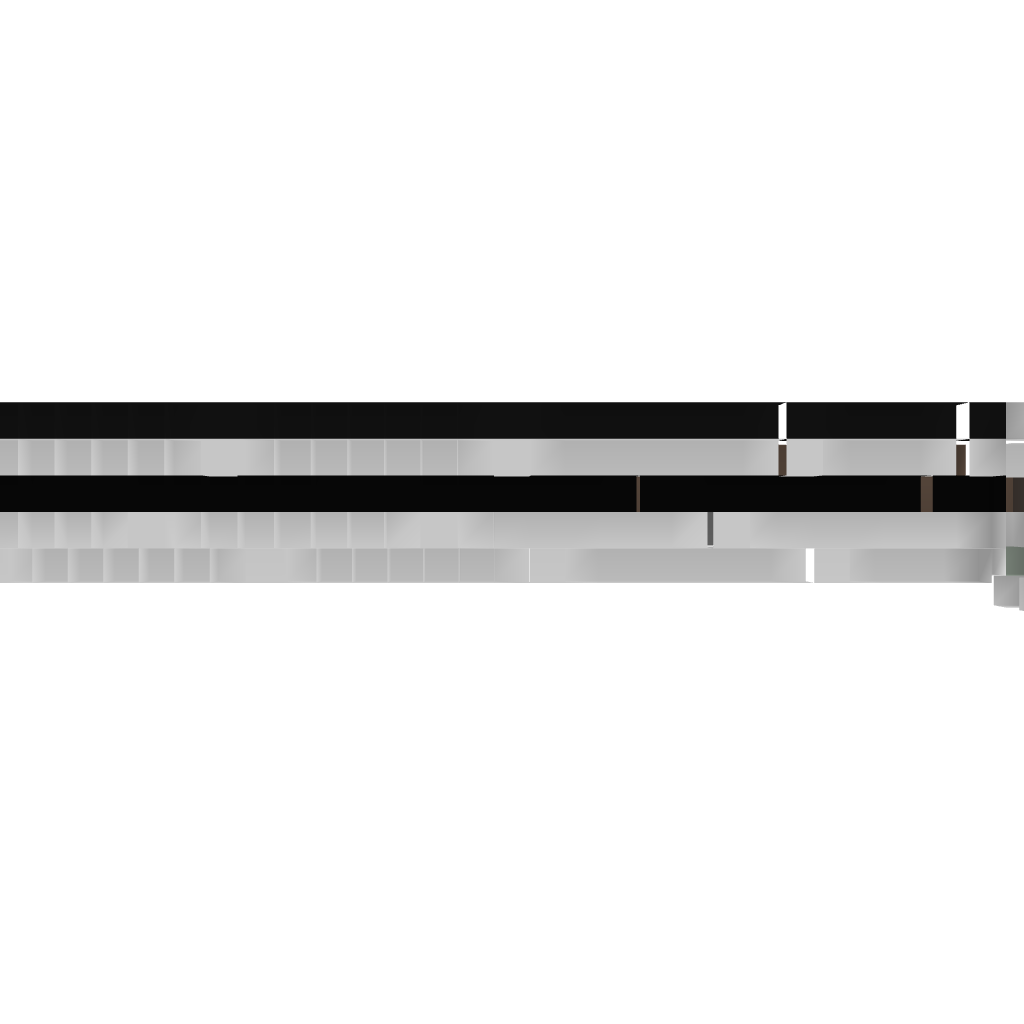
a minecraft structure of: Automatic Boiler